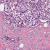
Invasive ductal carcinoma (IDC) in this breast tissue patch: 1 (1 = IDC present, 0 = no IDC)